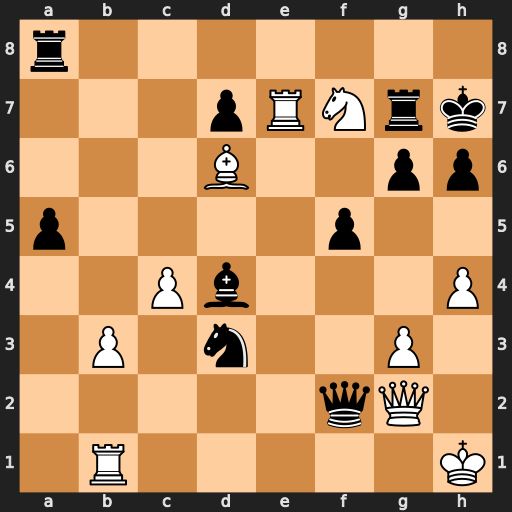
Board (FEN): r7/3pRNrk/3B2pp/p4p2/2Pb3P/1P1n2P1/5qQ1/1R5K
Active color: w
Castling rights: -
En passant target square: -
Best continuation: Qxa8 Rxf7 Rxf7+